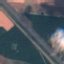
Land use / land cover: Highway